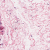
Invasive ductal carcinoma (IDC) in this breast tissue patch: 0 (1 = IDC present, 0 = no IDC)